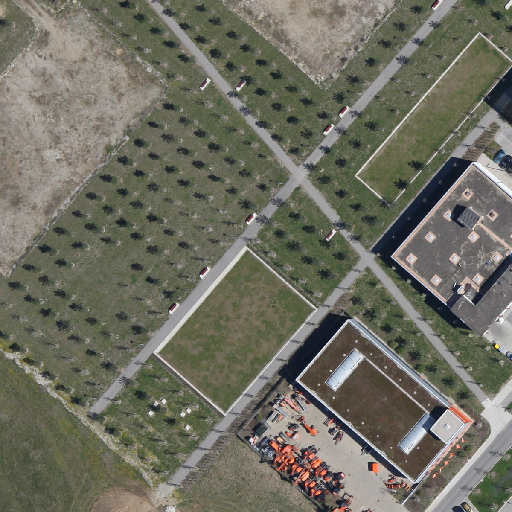
Referring expression: light-duty vehicle in the parking area